Question: My app is crashing when I dismiss a ModalViewController via:
'''
[self.parentViewController dismissModalViewControllerAnimated:YES];
'''
This modal view-controller ("MVC") is presented when a user clicks on one of the cells of a UINavigationController ("NavRoot") - here's the code for that:
'''
MVC *modalView = [[MVC alloc] initWithNibName:@"MVC" bundle:nil];
[self.navigationController presentModalViewController: modalView animated:YES];
[modalView release];
'''
The "modalView" which is loaded contains only 2 objects: a UIWebView object and a "DONE" button, which when clicked-on does the dissmissing via:
'''
[self.parentViewController dismissModalViewControllerAnimated:YES];
'''
Except when I click on "DONE" - the app crashes.
When I run Instruments with NSZombies I do see the retain count reaches -1 but I can't tell what's causing this over-release.
The only thing I found which solves the problem is to either add a "[modalView retain]" statement in "NavRoot" - which is the viewController doing the presenting of modalView:
'''
MVC *modalView = [[MVC alloc] initWithNibName:@"MVC" bundle:nil];
[self.navigationController presentModalViewController: modalView animated:YES];
[modalView retain]; // <<== new 'retain' statement
[modalView release];
'''
or just simply never releasing modalView in the first place:
'''
MVC *modalView = [[MVC alloc] initWithNibName:@"MVC" bundle:nil];
[self.navigationController presentModalViewController: modalView animated:YES];
// commenting out the 'release':
// [modalView release];
'''
Both of these options throw flags when I run "Analyze" ("Potential leak of an object allocated on line 34"...) but they do fix the problem.
Still, I worry about this causing the app to be rejected by Apple from the App Store.
Any ideas on what may be causing the over-release? Or how I might further try to isolate / identify the problem?
attaching an image of Instruments/Zombies report:

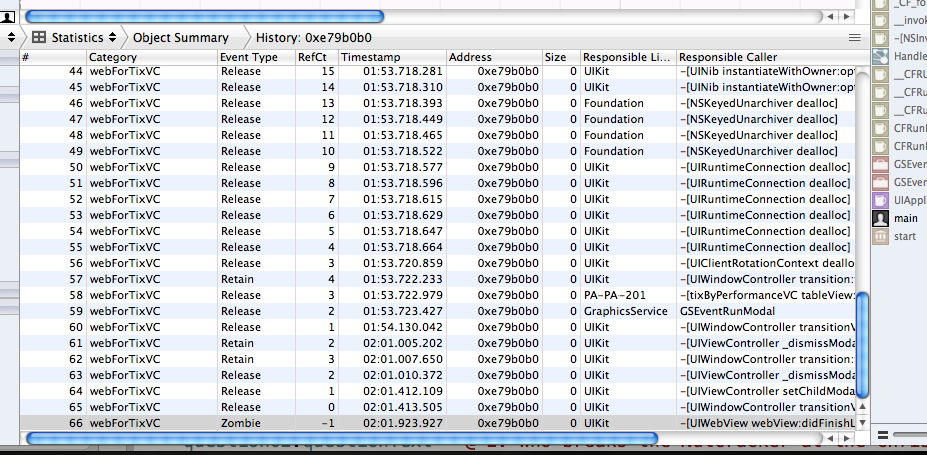
Answer: Are u using iOS 5? I had the same problem when I switched an app from ios4 to 5.
ParentViewController is now called presentingViewController
What you can do though is in your modal view just call [self dismissModalViewController] and it should dismiss itself. I'm not 100% about that and can't check as I'm not near my mac, but I recall reading it in the docs,